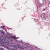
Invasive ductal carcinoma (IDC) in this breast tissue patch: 0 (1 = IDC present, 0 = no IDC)